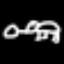
Label: frog